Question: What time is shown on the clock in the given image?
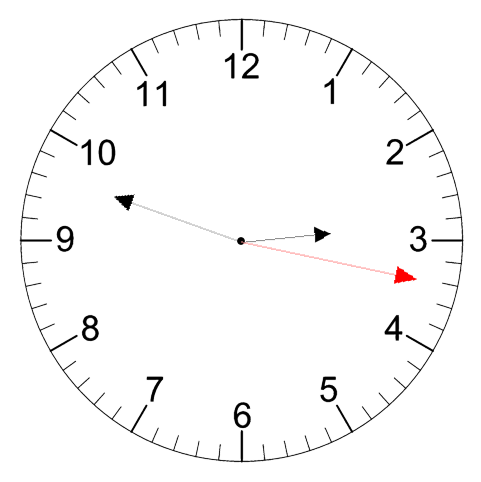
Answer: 02:48:17